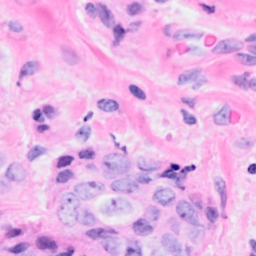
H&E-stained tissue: Breast